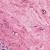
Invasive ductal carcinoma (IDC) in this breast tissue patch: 0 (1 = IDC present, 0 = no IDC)